Field crop: maize
Growth stage: 2
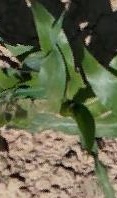
Species: maize